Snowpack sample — Loveland Pass, Silver Plume, Colorado, USA (1/12/25, 11:40 AM MST)
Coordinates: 39.66, -105.88
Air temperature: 7 °F
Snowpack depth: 140 cm
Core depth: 10 cm
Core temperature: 41 °F
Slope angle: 11°, slope face: 30°
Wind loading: high
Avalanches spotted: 2
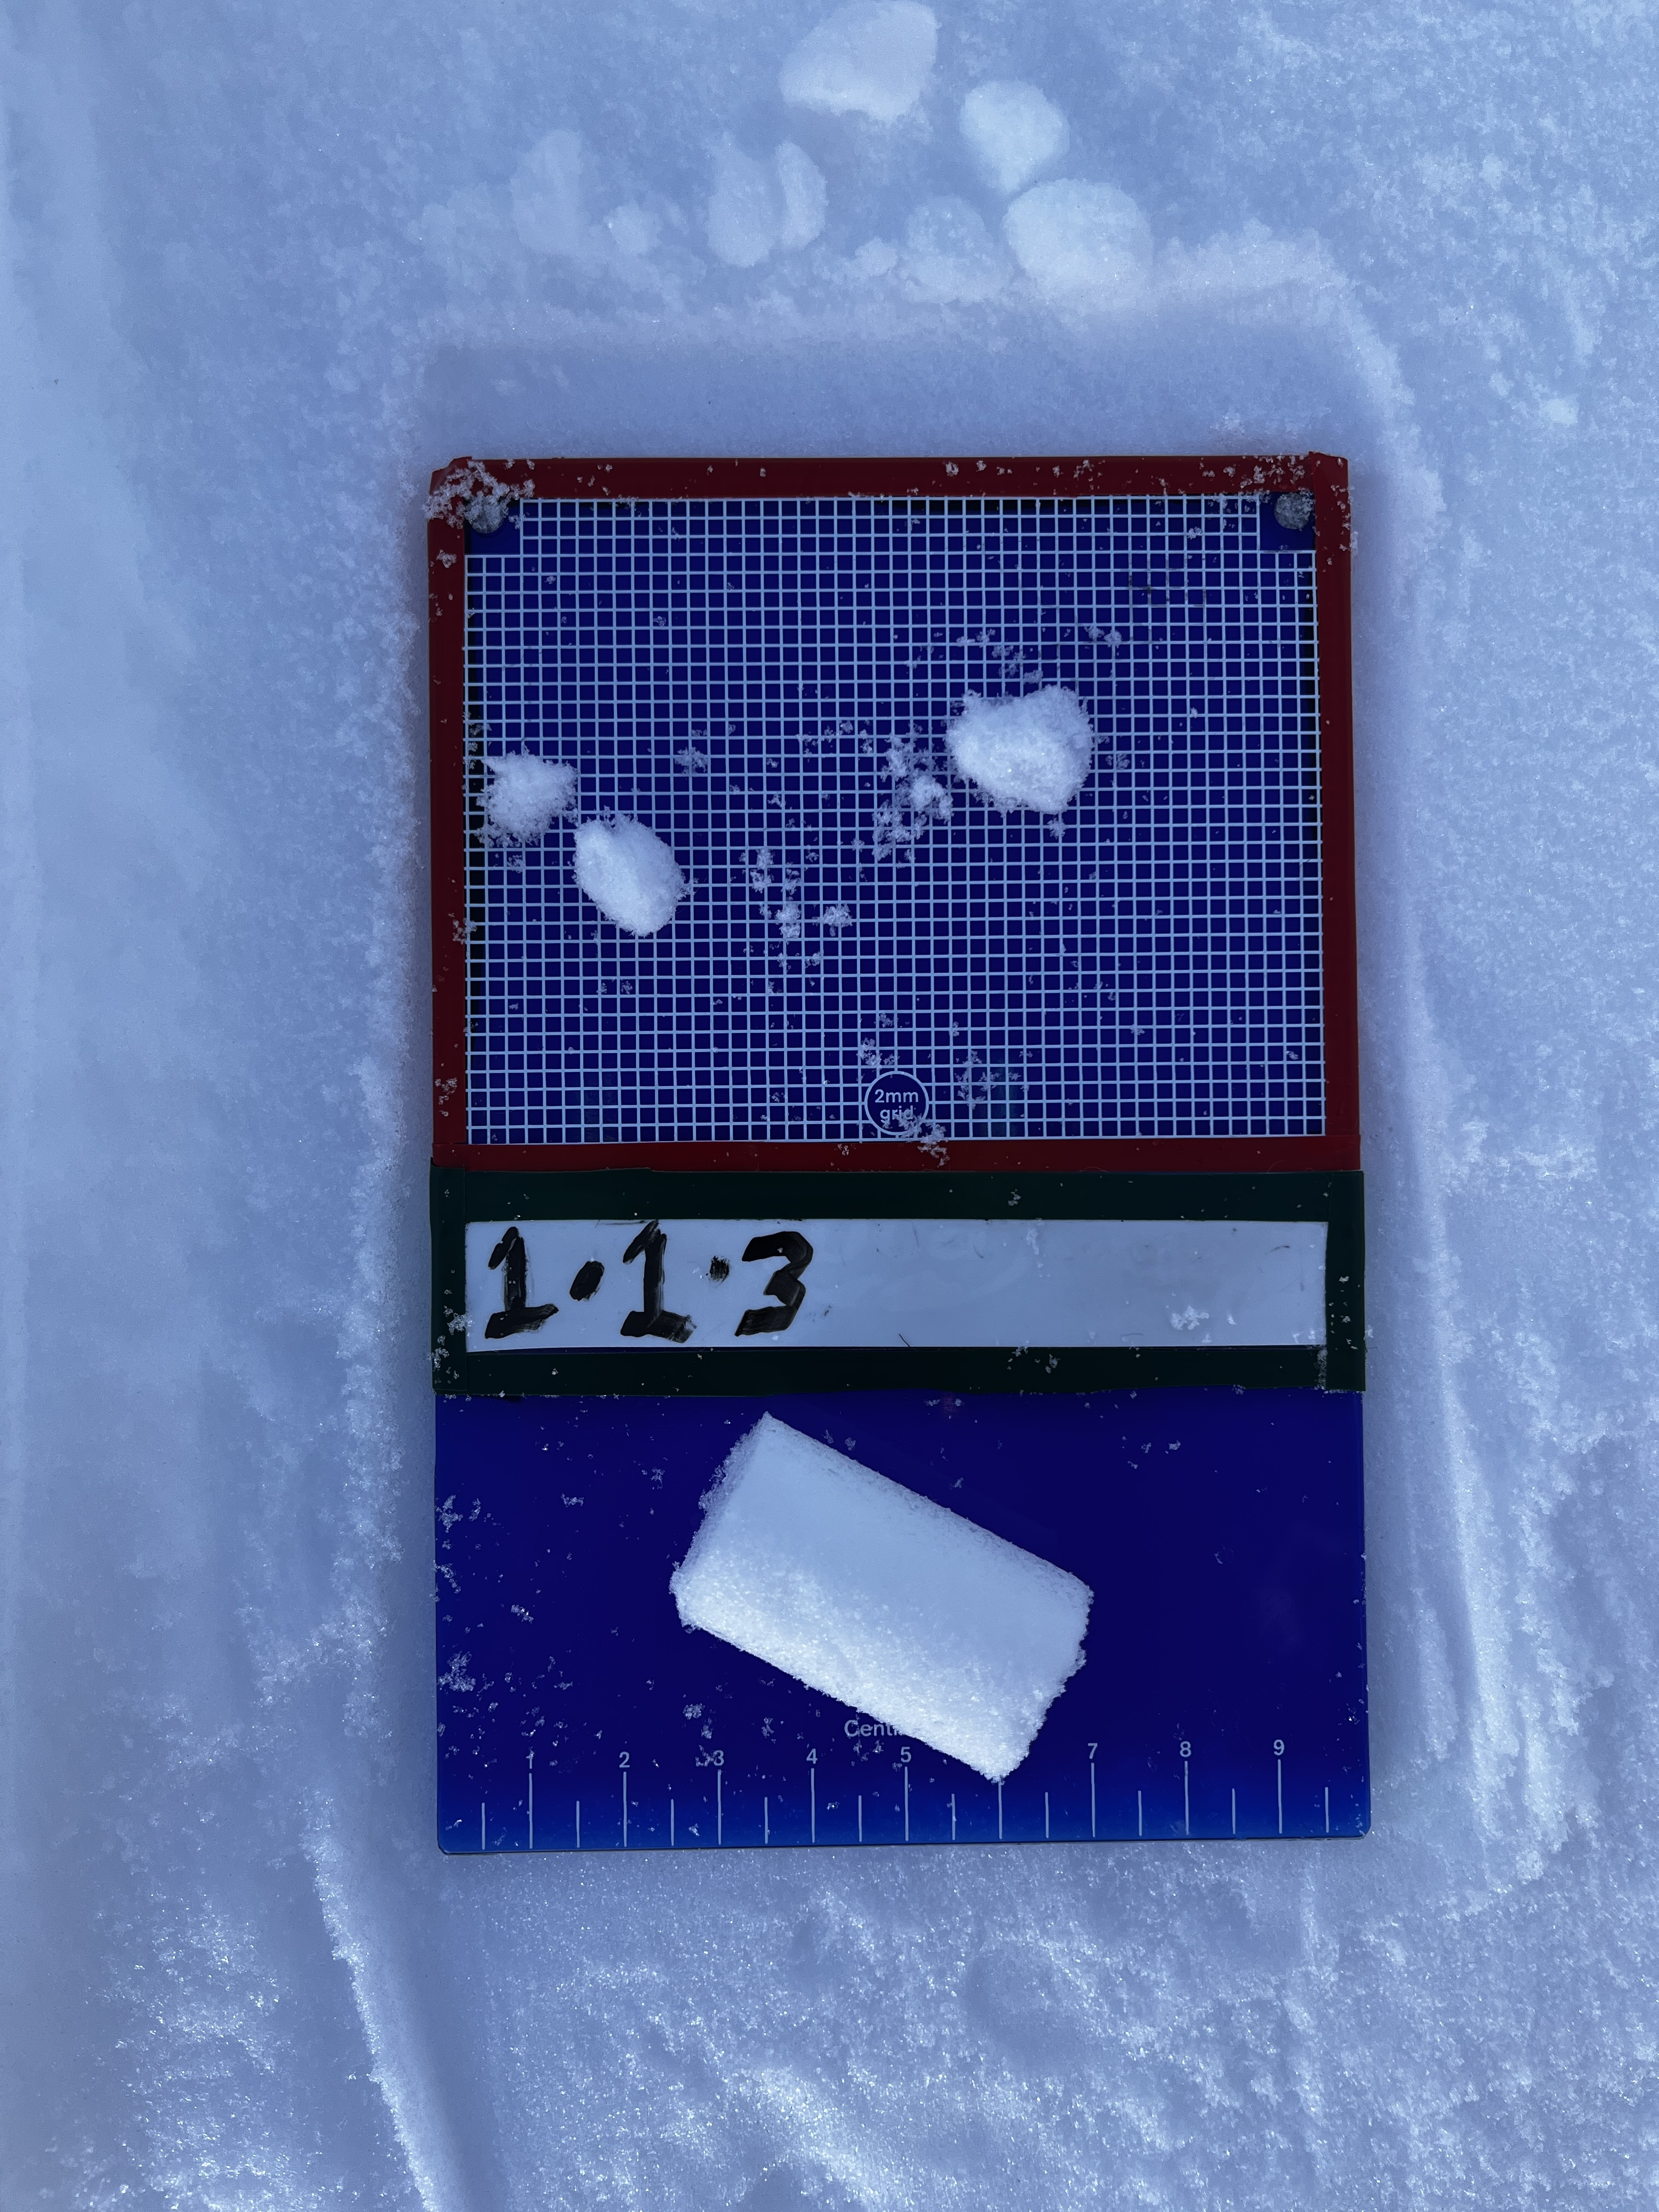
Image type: crystal_card
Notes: Pilot using slightly modified coring method that took too large segment for snow profile picturing, advised not to use in higher level models. Two avalanche on south face nearby, partially cloudy with light snow in the last 24 hours. Lots of wind loading on eastern features.